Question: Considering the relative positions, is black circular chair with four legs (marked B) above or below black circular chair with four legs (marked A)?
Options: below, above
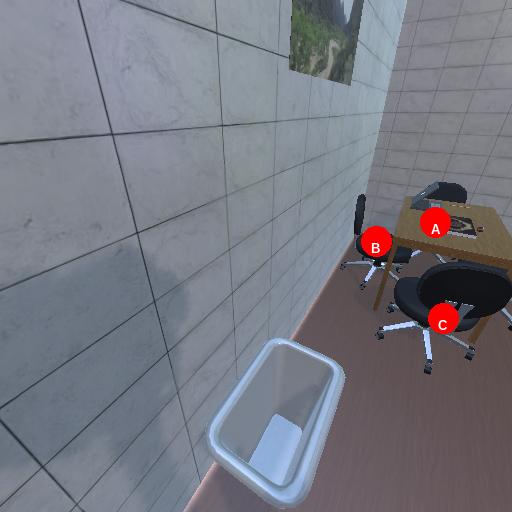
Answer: below